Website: home-depot
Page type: account-dashboard
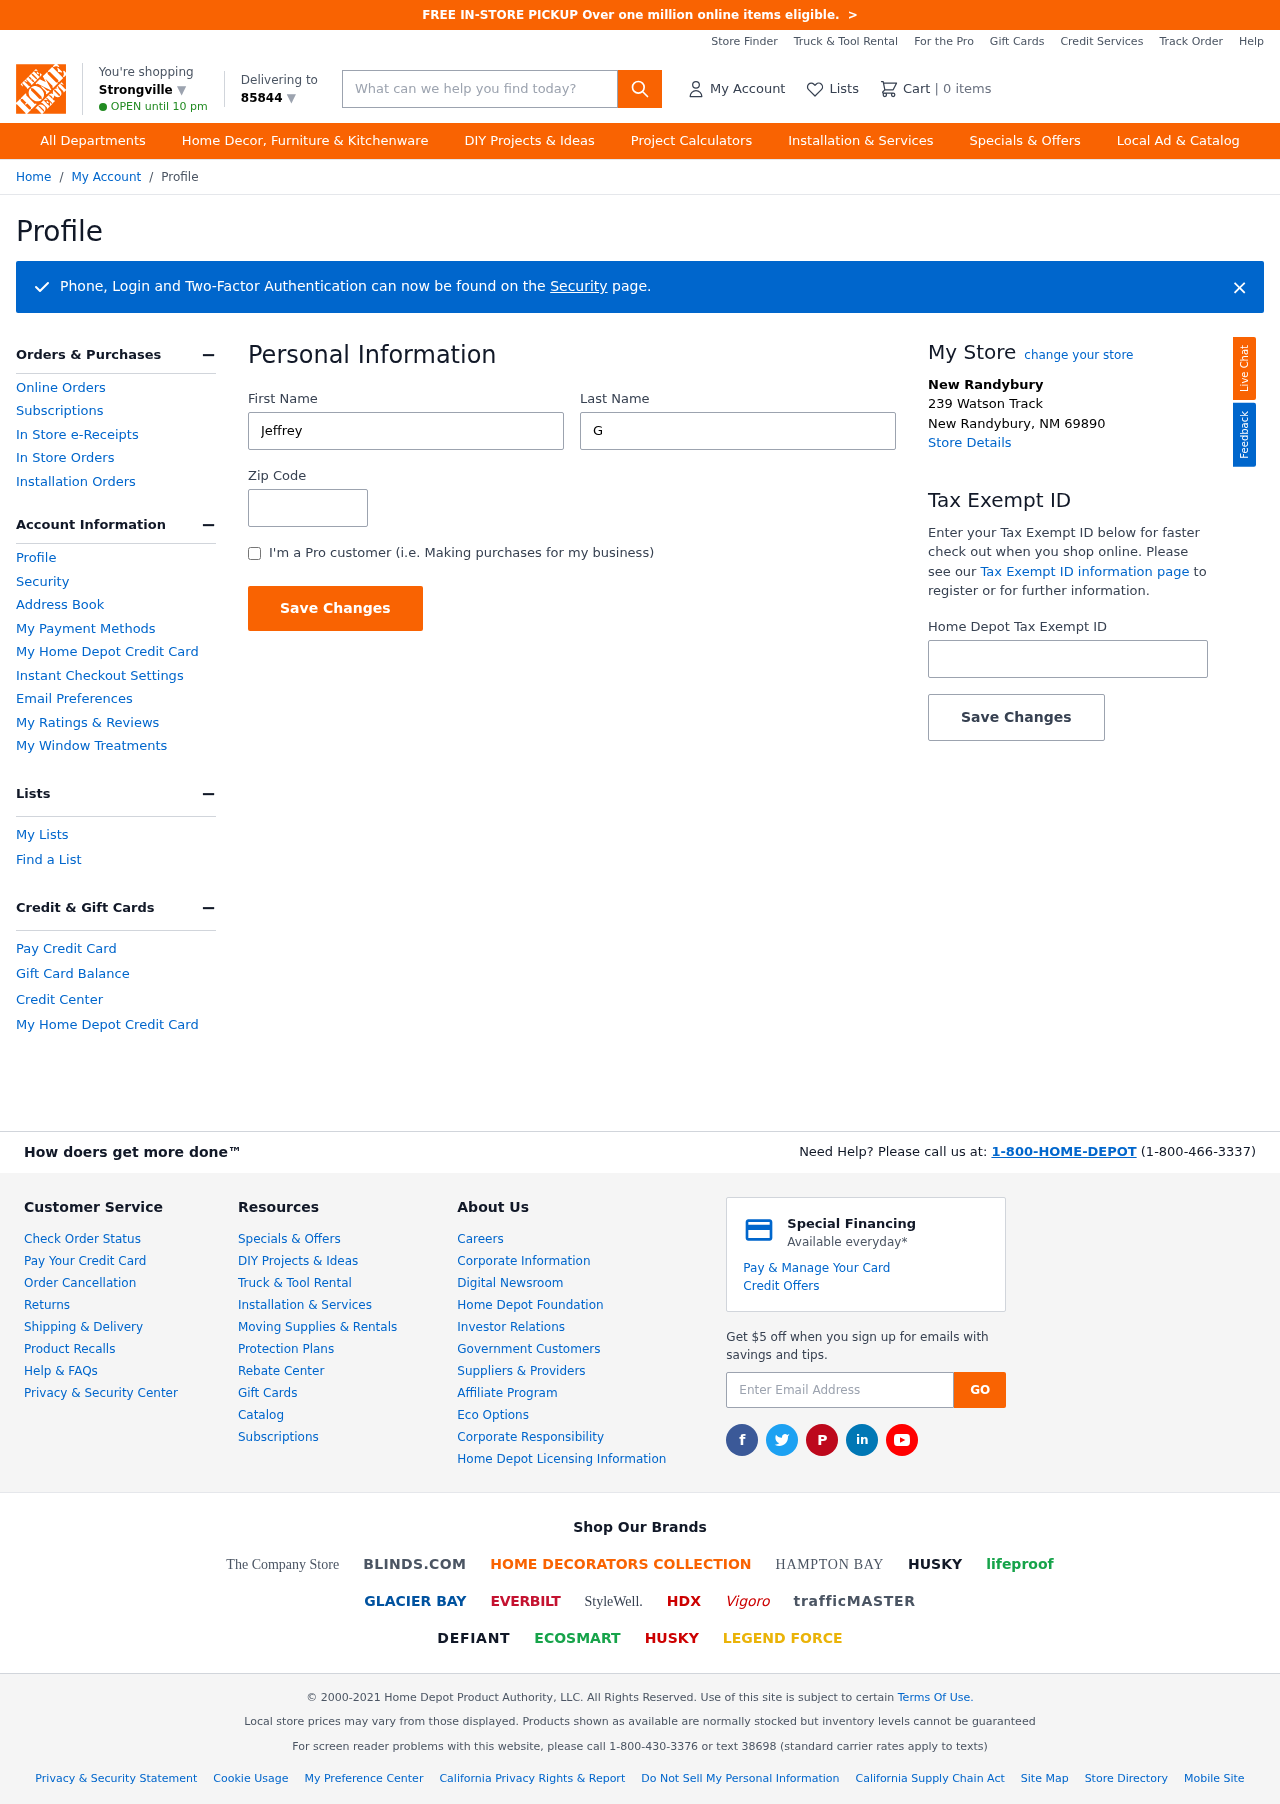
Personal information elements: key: PII_CITY
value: Strongville ▼
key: PII_FIRSTNAME
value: Jeffrey
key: PII_LASTNAME
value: Gibson
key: PII_LOCATION1_CITY
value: New Randybury
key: PII_LOCATION1_CITY_STATE_ZIP
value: New Randybury, NM 69890
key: PII_LOCATION1_STREET
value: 239 Watson Track
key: PII_POSTCODE
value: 85844 ▼
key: PII_POSTCODE
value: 85844
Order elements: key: ORDER_NUM_ITEMS
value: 0
Search elements: key: HEADER_SEARCH
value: What can we help you find today?